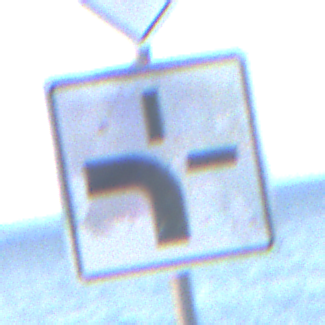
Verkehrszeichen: VerlaufVorfahrtsstrasse1
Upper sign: Vorfahrtsstrasse
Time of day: SunriseSunset
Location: Outdoor (Suburban)
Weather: PartlyCloudy
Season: NotSpecified
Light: Natural